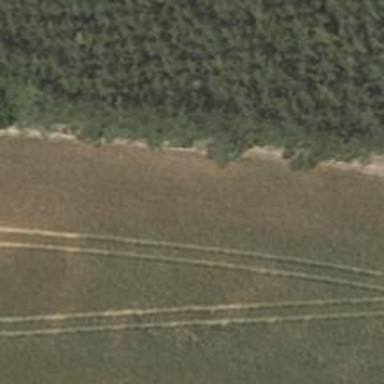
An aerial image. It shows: Dirt track with grade 4 tracktype.